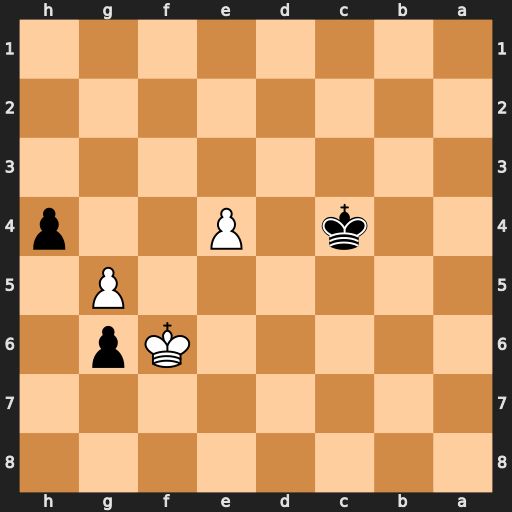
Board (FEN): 8/8/5Kp1/6P1/2k1P2p/8/8/8
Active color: b
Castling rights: -
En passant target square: -
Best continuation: h3 e5 h2 e6 h1=Q